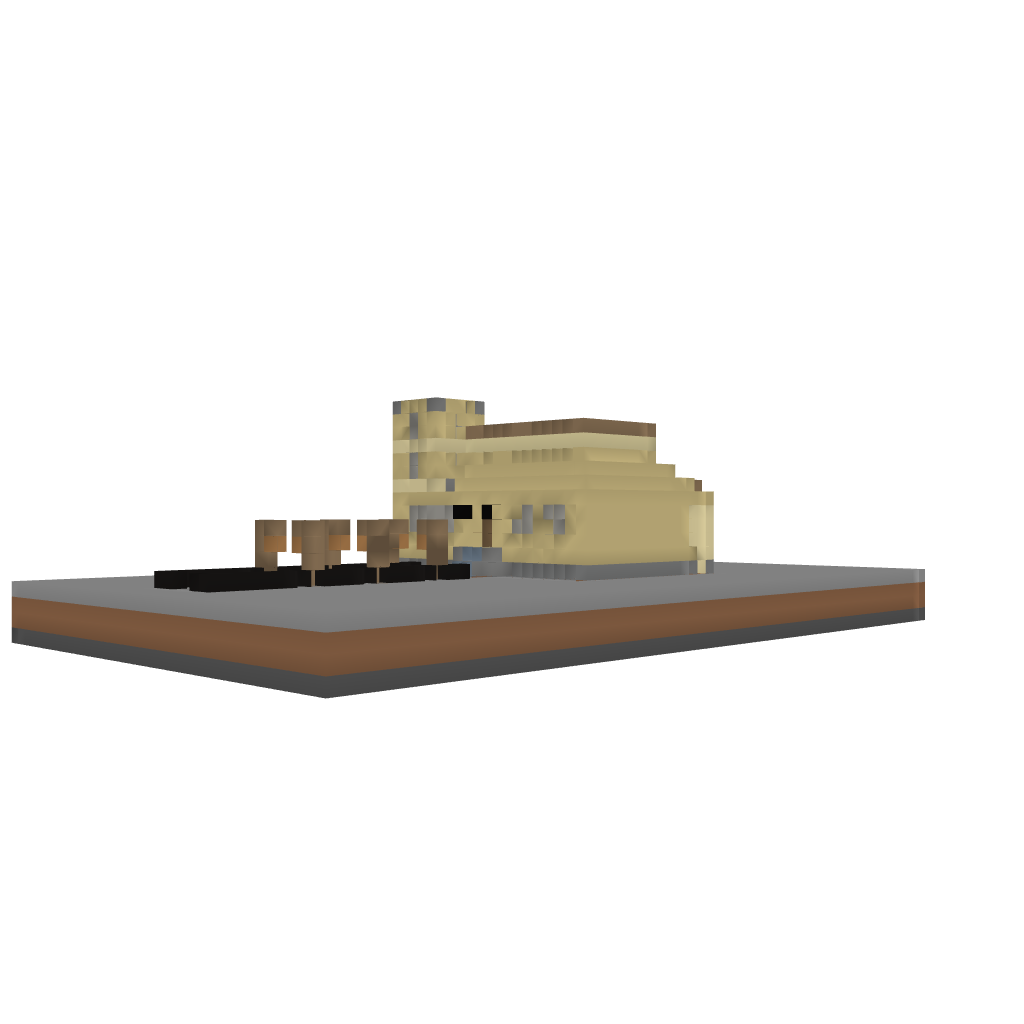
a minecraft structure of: Luxury  Villa